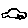
Label: car